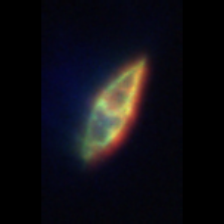
Taxon: Gyrodinium
Group: Dinoflagellates